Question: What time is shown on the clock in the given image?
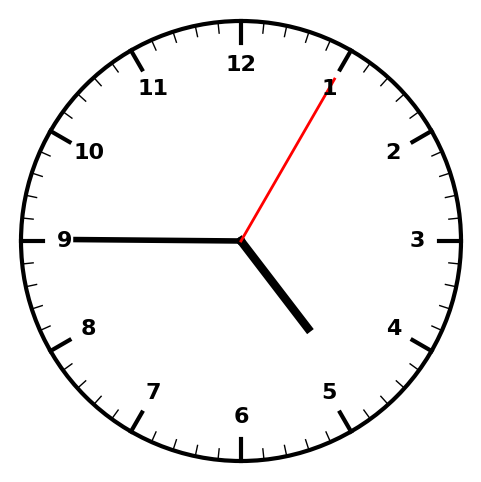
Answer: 04:45:05